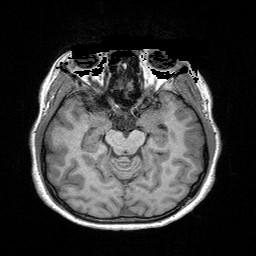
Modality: T1w
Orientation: coronal